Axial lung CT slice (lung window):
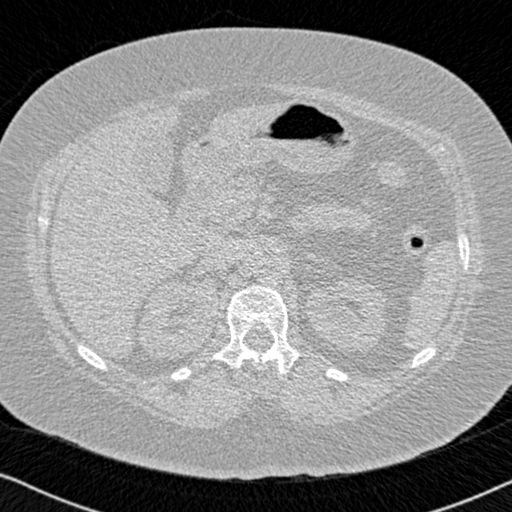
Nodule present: no